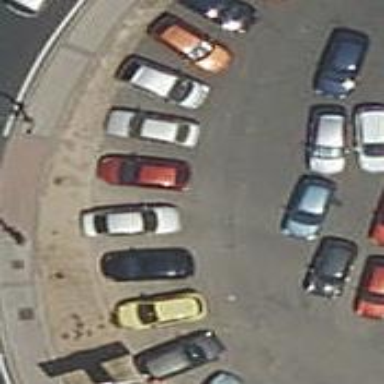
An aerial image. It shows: Road serving as parking aisle.